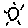
Label: sun